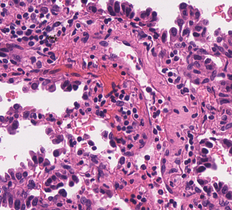
Tumor epithelial tissue: yes
Tumor-associated stroma tissue: yes
Normal tissue: no